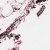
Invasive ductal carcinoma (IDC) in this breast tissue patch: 0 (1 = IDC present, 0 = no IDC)